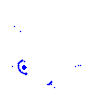
Particle: electron